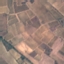
Land use / land cover: PermanentCrop